Question: I have a method that takes a viewController and an identifier and returns a viewController. It looks like this:
'''
- (UIViewController *)createStepVC:(UIViewController *)viewController identifier:(NSString *)identifier
{
viewController = [self.storyboard instantiateViewControllerWithIdentifier:identifier];
[_scrollView addSubview:viewController.view];
[self addChildViewController:viewController];
[viewController didMoveToParentViewController:self];
viewController.view.translatesAutoresizingMaskIntoConstraints = NO;
return viewController;
}
'''
In viewDidLoad I call it like this:
'''
_step1VC = (TNSettingsViewController *)[self createStepVC:_step1VC identifier:@"TNSettingsViewController"];
'''
'_step1VC' which is of type 'TNSettingsViewController' inherits from UIViewController.
When I try and run it - this happens:

The scrollView is an 'IBOutlet' which is connected. All the storyboard ID's are correct. I have no idea as to why this is happening.
Any help would be greatly appreciated!
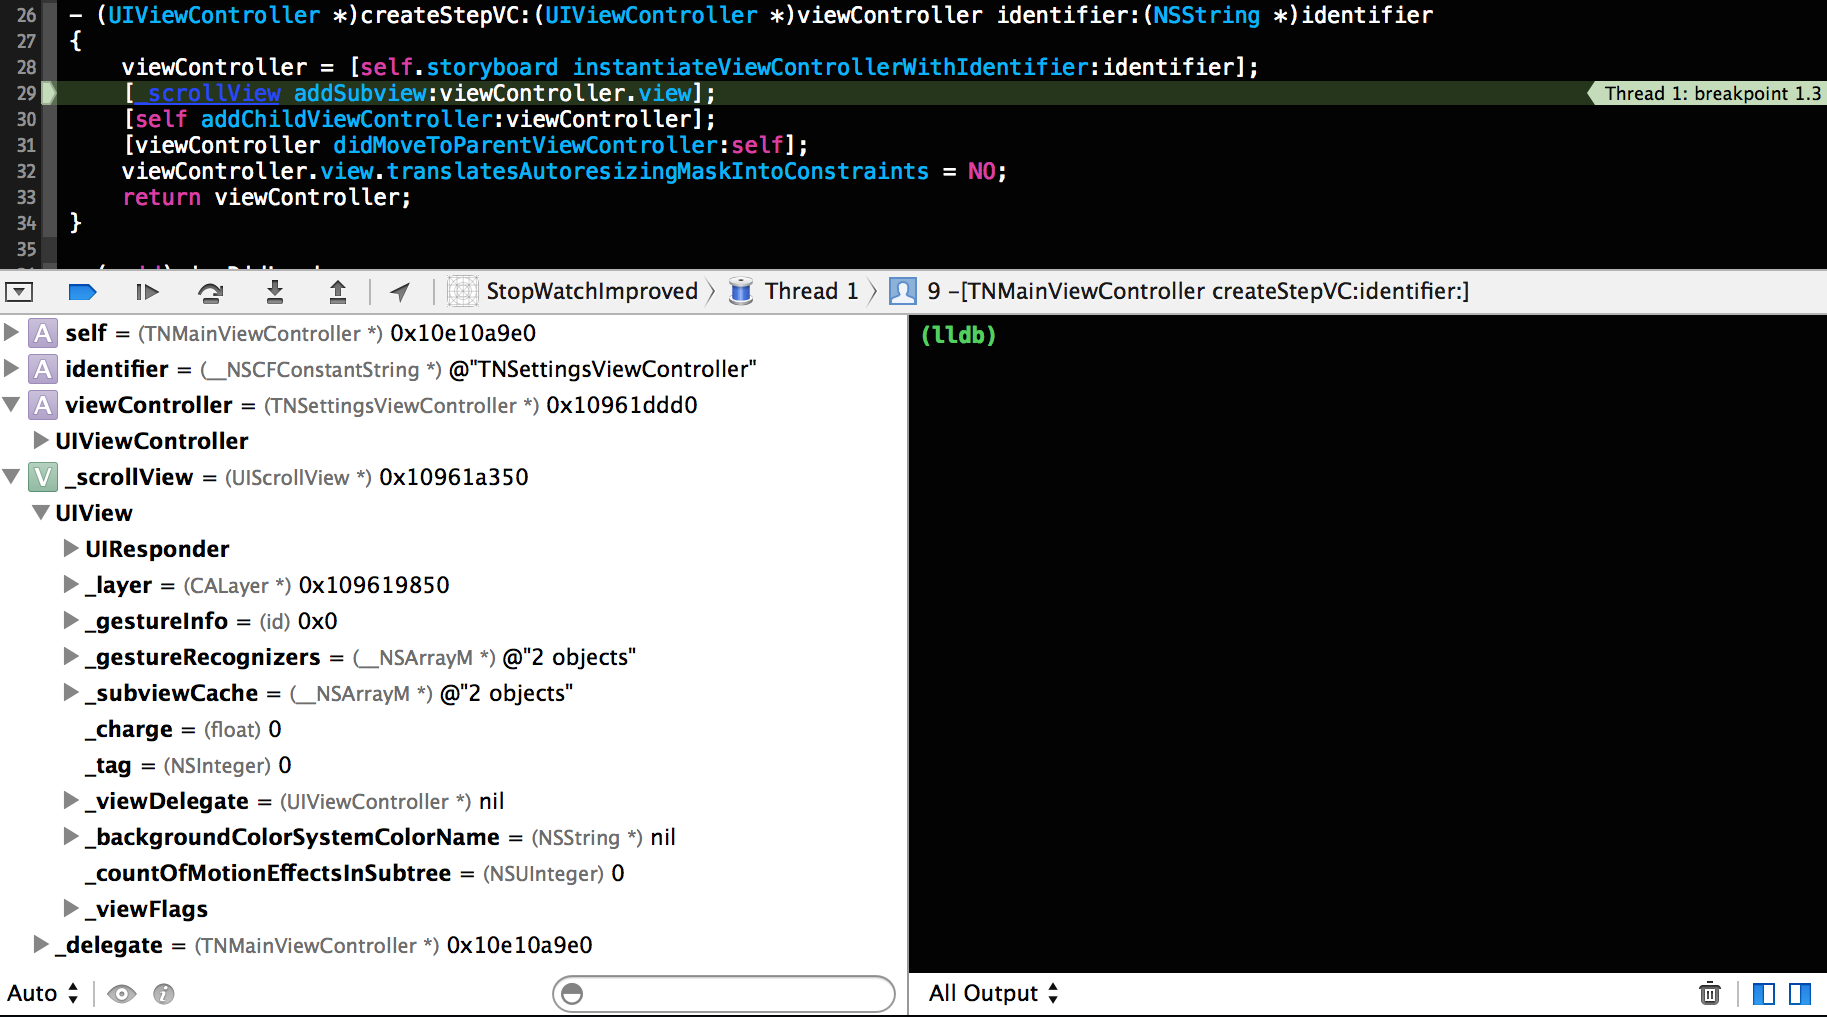
Answer: According to the error message, most likely somewhere in your Storyboard you have a view that points to 'backgroundImage' outlet which is no longer presented in 'TNSettingsViewController'.